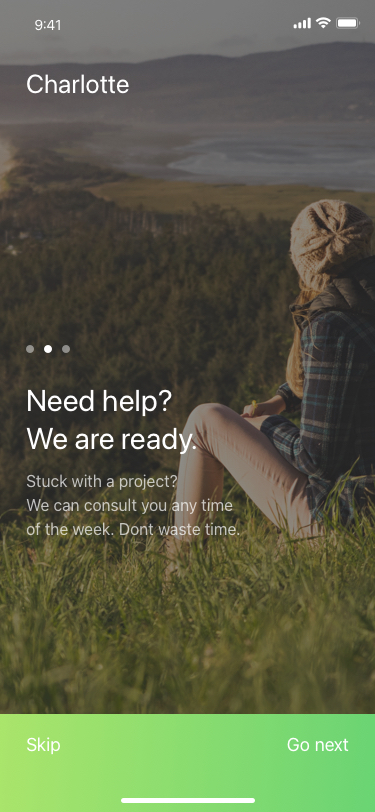
Text in this UI design:
Go next
Skip
Need help?
We are ready.
Stuck with a project?
We can consult you any time
of the week. Dont waste time.
Charlotte